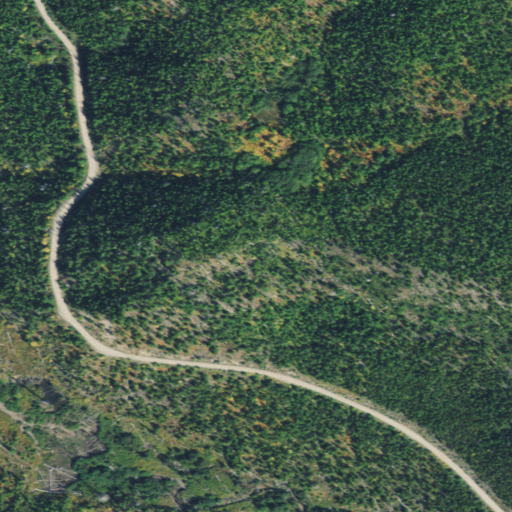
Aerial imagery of cliff(s) in Montana named McGee Hill containing shrub, open development, medium intensity development, and evergreen forest